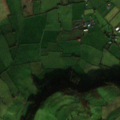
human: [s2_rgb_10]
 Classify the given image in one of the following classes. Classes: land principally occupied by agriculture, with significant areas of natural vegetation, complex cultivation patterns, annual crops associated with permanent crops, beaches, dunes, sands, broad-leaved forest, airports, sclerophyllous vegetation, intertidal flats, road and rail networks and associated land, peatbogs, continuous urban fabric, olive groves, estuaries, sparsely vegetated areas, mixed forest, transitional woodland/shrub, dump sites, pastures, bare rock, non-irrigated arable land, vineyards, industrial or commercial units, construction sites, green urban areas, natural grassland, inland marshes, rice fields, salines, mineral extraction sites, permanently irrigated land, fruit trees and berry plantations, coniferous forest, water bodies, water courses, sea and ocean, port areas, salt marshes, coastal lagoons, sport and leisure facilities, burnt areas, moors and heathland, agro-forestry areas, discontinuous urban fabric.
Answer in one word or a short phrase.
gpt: non-irrigated arable land, pastures, broad-leaved forest